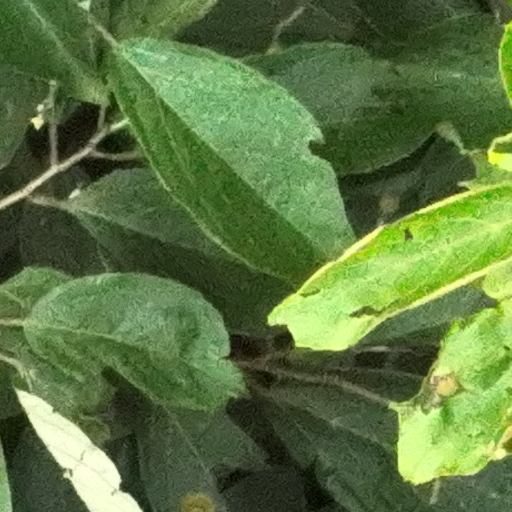
Species: Apeiba tibourbou
GBIF accepted scientific name: Apeiba tibourbou
Crown area (m\u00b2): 82.457